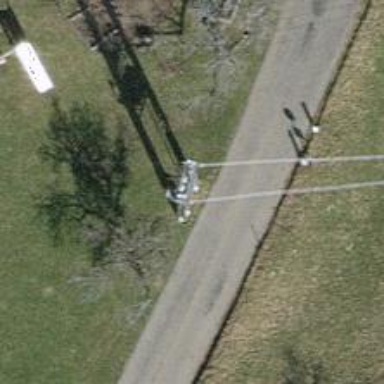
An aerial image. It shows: Distribution transformer on power pole.